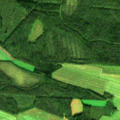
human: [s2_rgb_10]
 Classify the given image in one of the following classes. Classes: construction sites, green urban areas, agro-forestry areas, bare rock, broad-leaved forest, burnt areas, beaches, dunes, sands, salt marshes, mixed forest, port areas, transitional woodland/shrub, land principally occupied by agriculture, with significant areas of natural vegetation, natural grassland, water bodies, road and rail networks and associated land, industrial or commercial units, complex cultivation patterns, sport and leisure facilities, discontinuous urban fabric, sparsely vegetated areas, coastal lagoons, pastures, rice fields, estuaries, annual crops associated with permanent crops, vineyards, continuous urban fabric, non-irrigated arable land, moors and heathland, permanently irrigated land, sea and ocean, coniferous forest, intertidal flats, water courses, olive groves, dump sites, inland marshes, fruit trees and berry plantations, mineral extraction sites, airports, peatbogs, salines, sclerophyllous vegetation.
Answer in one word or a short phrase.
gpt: non-irrigated arable land, coniferous forest, mixed forest